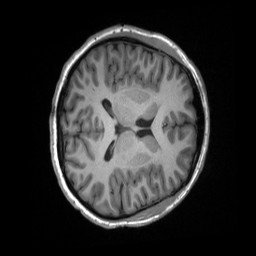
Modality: T1w
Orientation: axial
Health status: healthy
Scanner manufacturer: siemens
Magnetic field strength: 3 T
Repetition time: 2.3 s
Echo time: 0.00228 s